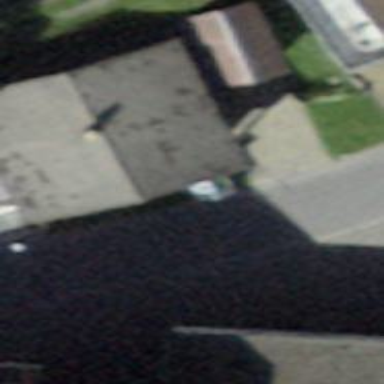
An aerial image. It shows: Detached building.